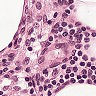
Metastatic tissue present: no